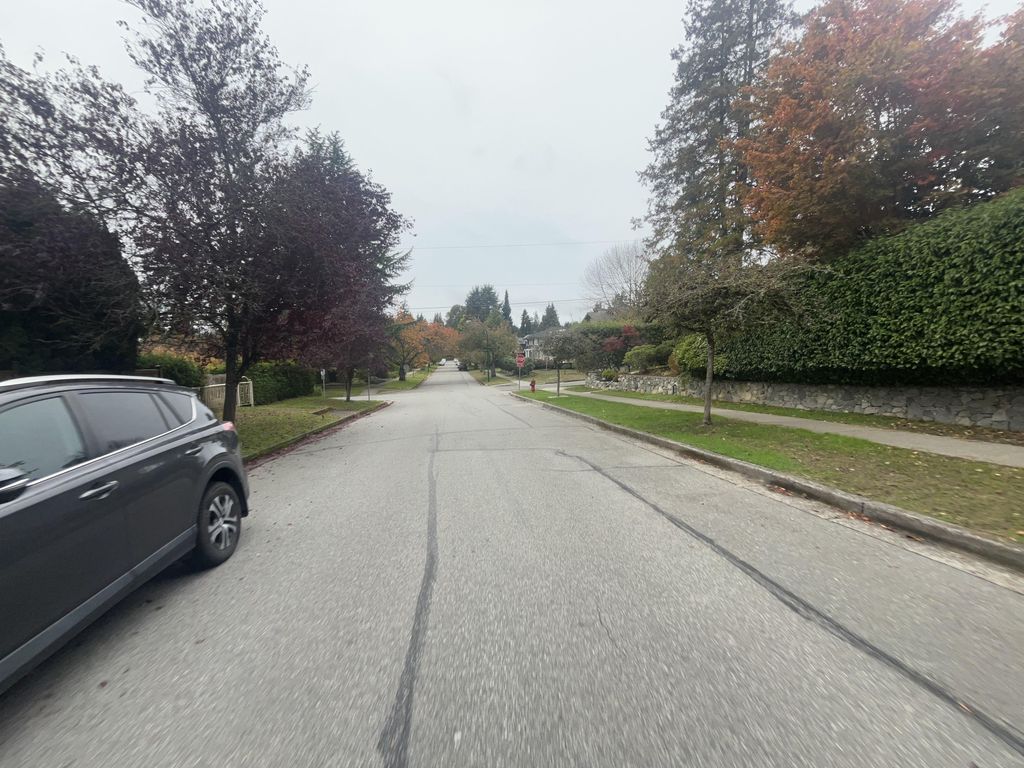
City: vancouver